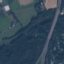
Label: Highway